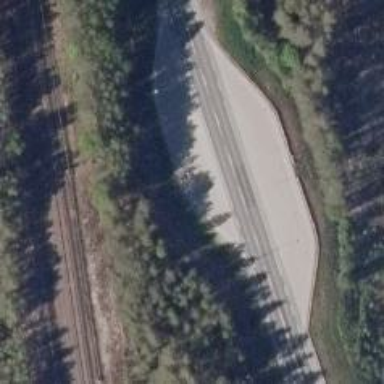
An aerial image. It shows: Rest area along the road.